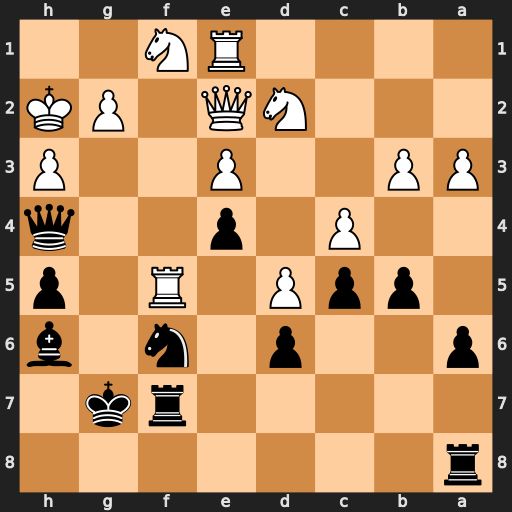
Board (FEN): r7/5rk1/p2p1n1b/1ppP1R1p/2P1p2q/PP2P2P/3NQ1PK/4RN2
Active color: b
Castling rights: -
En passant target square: -
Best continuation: Ng4+ Kg1 Rxf5